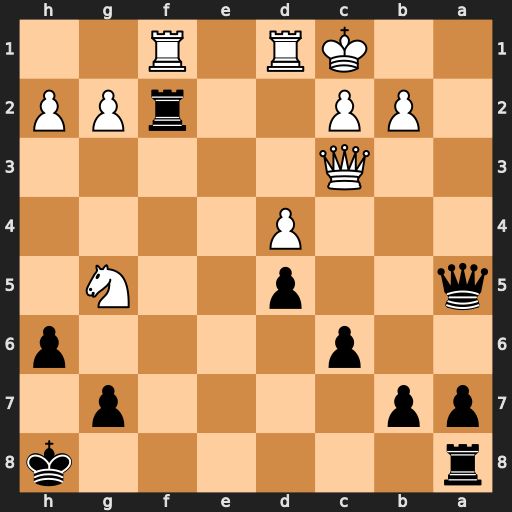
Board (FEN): r6k/pp4p1/2p4p/q2p2N1/3P4/2Q5/1PP2rPP/2KR1R2
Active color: b
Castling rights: -
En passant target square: -
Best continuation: Qa1#